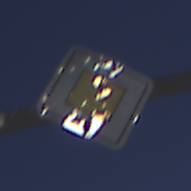
Verkehrszeichen: Vorfahrtsstrasse
Umgebung: Outdoor, Nature
Tageszeit: Midday
Wetter: Clear
Licht: Natural
Jahreszeit: NotSpecified
Kontrast: HighContrast